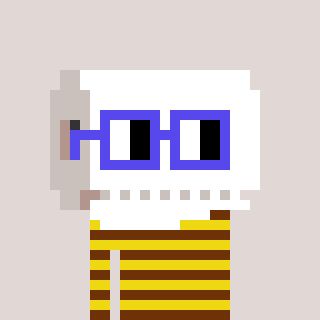
a pixel art character with square blue glasses, a toiletpaper-full-shaped head and a yellow-colored body on a warm background